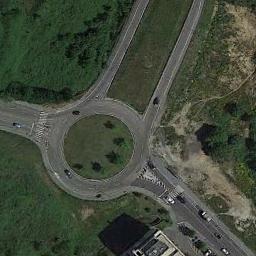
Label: roundabout